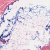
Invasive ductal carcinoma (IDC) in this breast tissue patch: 0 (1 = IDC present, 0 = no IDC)